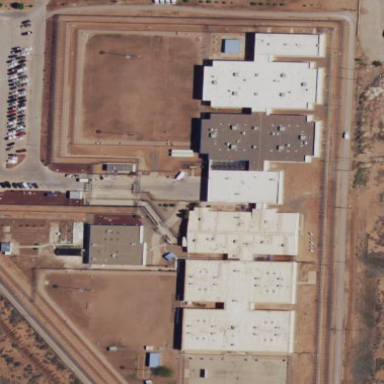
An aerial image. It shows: Prison.